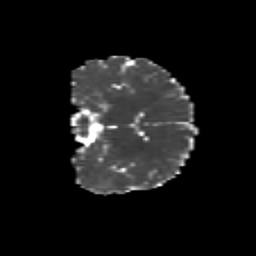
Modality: MD
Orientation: coronal
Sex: male
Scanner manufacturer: siemens
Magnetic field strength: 3 T
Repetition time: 5 s
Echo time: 0.071 s